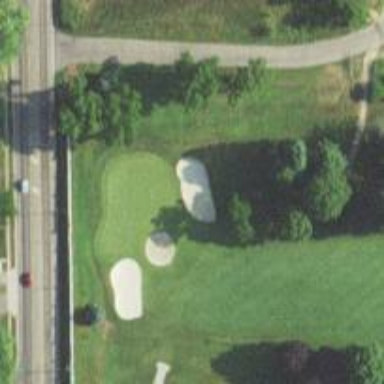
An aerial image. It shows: Golf hole.